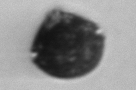
Label: Scrippsiella